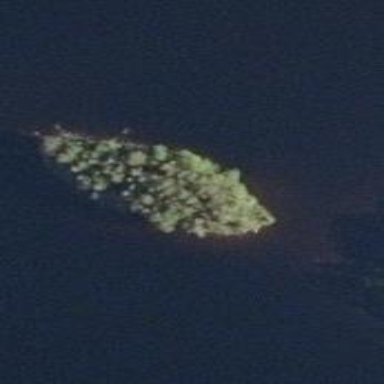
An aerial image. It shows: Islet surrounded by woodland.